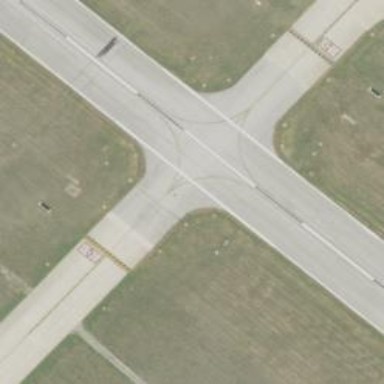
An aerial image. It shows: View of taxiway at the airport.